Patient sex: M
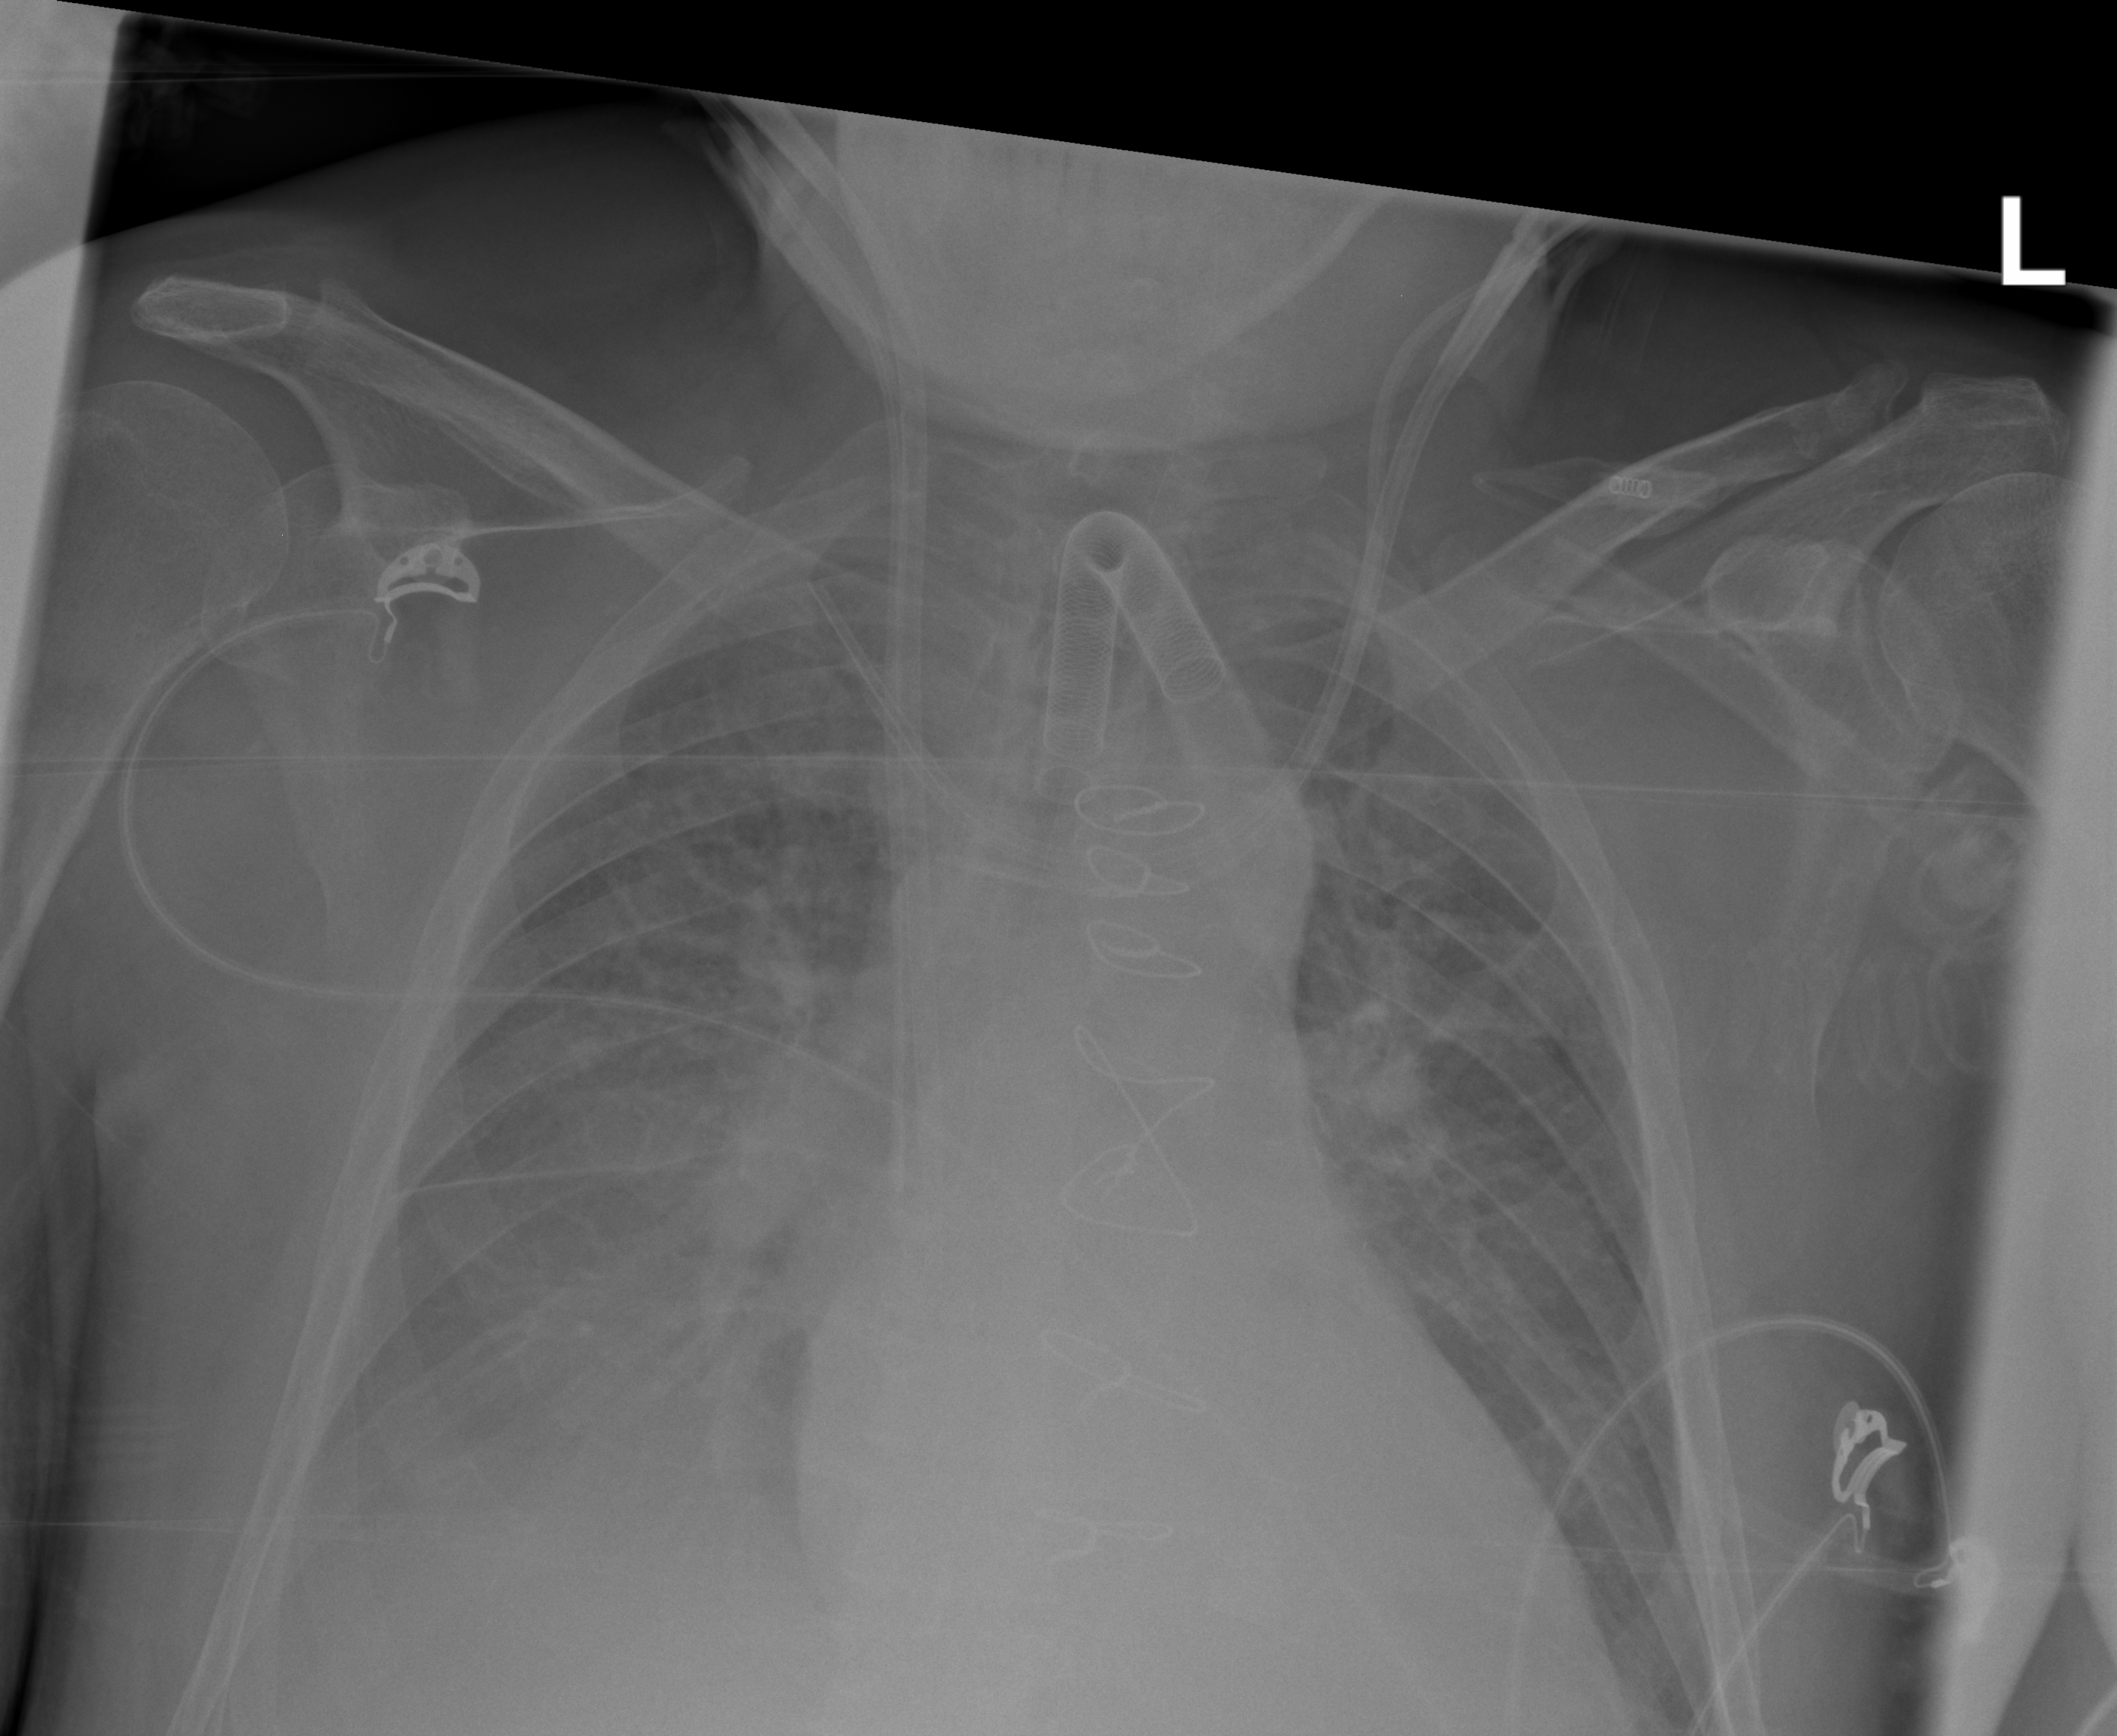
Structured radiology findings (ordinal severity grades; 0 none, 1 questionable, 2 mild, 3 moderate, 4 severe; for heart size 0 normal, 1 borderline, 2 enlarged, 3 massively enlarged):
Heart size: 0
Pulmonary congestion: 0
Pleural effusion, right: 2
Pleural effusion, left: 1
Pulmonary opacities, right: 0
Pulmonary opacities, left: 0
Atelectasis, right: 2
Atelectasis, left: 1